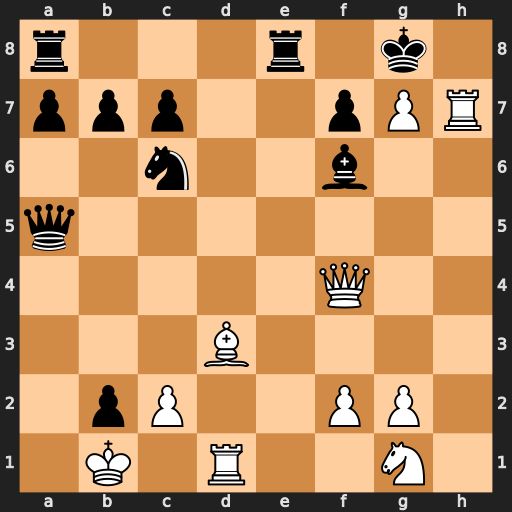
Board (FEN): r3r1k1/ppp2pPR/2n2b2/q7/5Q2/3B4/1pP2PP1/1K1R2N1
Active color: w
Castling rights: -
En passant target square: -
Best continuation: Rh8+ Kxg7 Qh6#